Question: I am converting an '<input type="hidden">' to a select2 dropdown and feeding it data through the query method
'''
$('#inputhidden').select2({
query: function( query ) {
query.callback( data ); // the data is in the format select2 expects and all works well..
);
});
'''
The problem is i needed to hack the select2 UI and position two buttons on top of the search bar that, when clicked, will perform ajax calls and will have to update the select2 content.

Now, I need those updates to occur without rebuilding the select2 entirely but rather just refreshing the items on the dropdown. I cannot find a way to pass a new set of data to an already created select2 control, is that possible ?
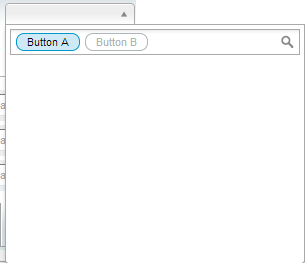
Answer: # select2 v3.x
If you have local array with options (received by ajax call), i think you should use 'data' parameter as function returning results for select box:
'''
var pills = [{id:0, text: "red"}, {id:1, text: "blue"}];
$('#selectpill').select2({
placeholder: "Select a pill",
data: function() { return {results: pills}; }
});
$('#uppercase').click(function() {
$.each(pills, function(idx, val) {
pills[idx].text = val.text.toUpperCase();
});
});
$('#newresults').click(function() {
pills = [{id:0, text: "white"}, {id:1, text: "black"}];
});
'''
: <URL>
In case if you customize select2 interface with buttons, just call 'updateResults' (this method not allowed to call from outsite of select2 object but you can add it to 'allowedMethods' array in select2 if you need to) method after updateting data array(pills in example).
---
# select2 v4: custom data adapter
Custom data adapter with additional 'updateOptions' (its unclear why original 'ArrayAdapter' lacks this functionality) method can be used to dynamically update options list (all options in this example):
'''
$.fn.select2.amd.define('select2/data/customAdapter',
['select2/data/array', 'select2/utils'],
function (ArrayAdapter, Utils) {
function CustomDataAdapter ($element, options) {
CustomDataAdapter.__super__.constructor.call(this, $element, options);
}
Utils.Extend(CustomDataAdapter, ArrayAdapter);
CustomDataAdapter.prototype.updateOptions = function (data) {
this.$element.find('option').remove(); // remove all options
this.addOptions(this.convertToOptions(data));
}
return CustomDataAdapter;
}
);
var customAdapter = $.fn.select2.amd.require('select2/data/customAdapter');
var sel = $('select').select2({
dataAdapter: customAdapter,
data: pills
});
$('#uppercase').click(function() {
$.each(pills, function(idx, val) {
pills[idx].text = val.text.toUpperCase();
});
sel.data('select2').dataAdapter.updateOptions(pills);
});
'''
: <URL>
---
# select2 v4: ajax transport function
in v4 you can define custom transport method that can work with local data array (thx @Caleb_Kiage for example, i've played with it without succes)
docs: <URL>
> Select2 uses the transport method defined in ajax.transport to send
requests to your API. By default, this transport method is jQuery.ajax
but this can be changed.
'''
$('select').select2({
ajax: {
transport: function(params, success, failure) {
var items = pills;
// fitering if params.data.q available
if (params.data && params.data.q) {
items = items.filter(function(item) {
return new RegExp(params.data.q).test(item.text);
});
}
var promise = new Promise(function(resolve, reject) {
resolve({results: items});
});
promise.then(success);
promise.catch(failure);
}
}
});
'''
with this method you need to change ids of options if text of option in array changes - internal select2 dom option element list did not modified. If id of option in array stay same - previous saved option will be displayed instead of updated from array! That is not problem if - ok for most common cases.
<URL>